Field crop: maize
Growth stage: 2
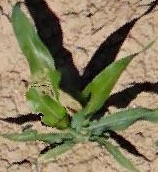
Species: maize